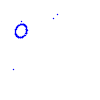
Particle: proton